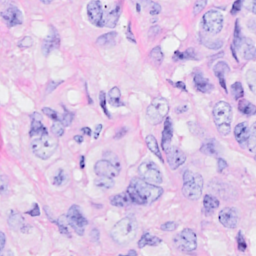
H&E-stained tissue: Breast